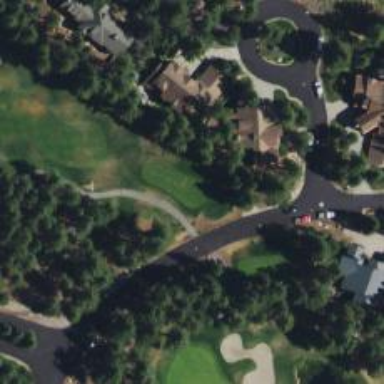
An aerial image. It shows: Golf tee.